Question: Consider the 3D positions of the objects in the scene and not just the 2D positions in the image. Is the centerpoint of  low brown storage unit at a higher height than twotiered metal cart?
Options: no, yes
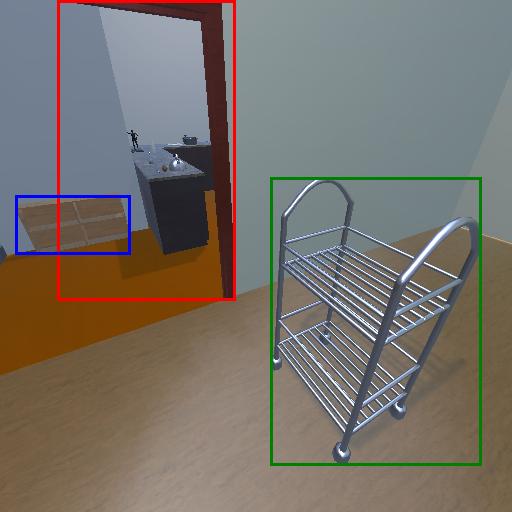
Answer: no